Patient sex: M
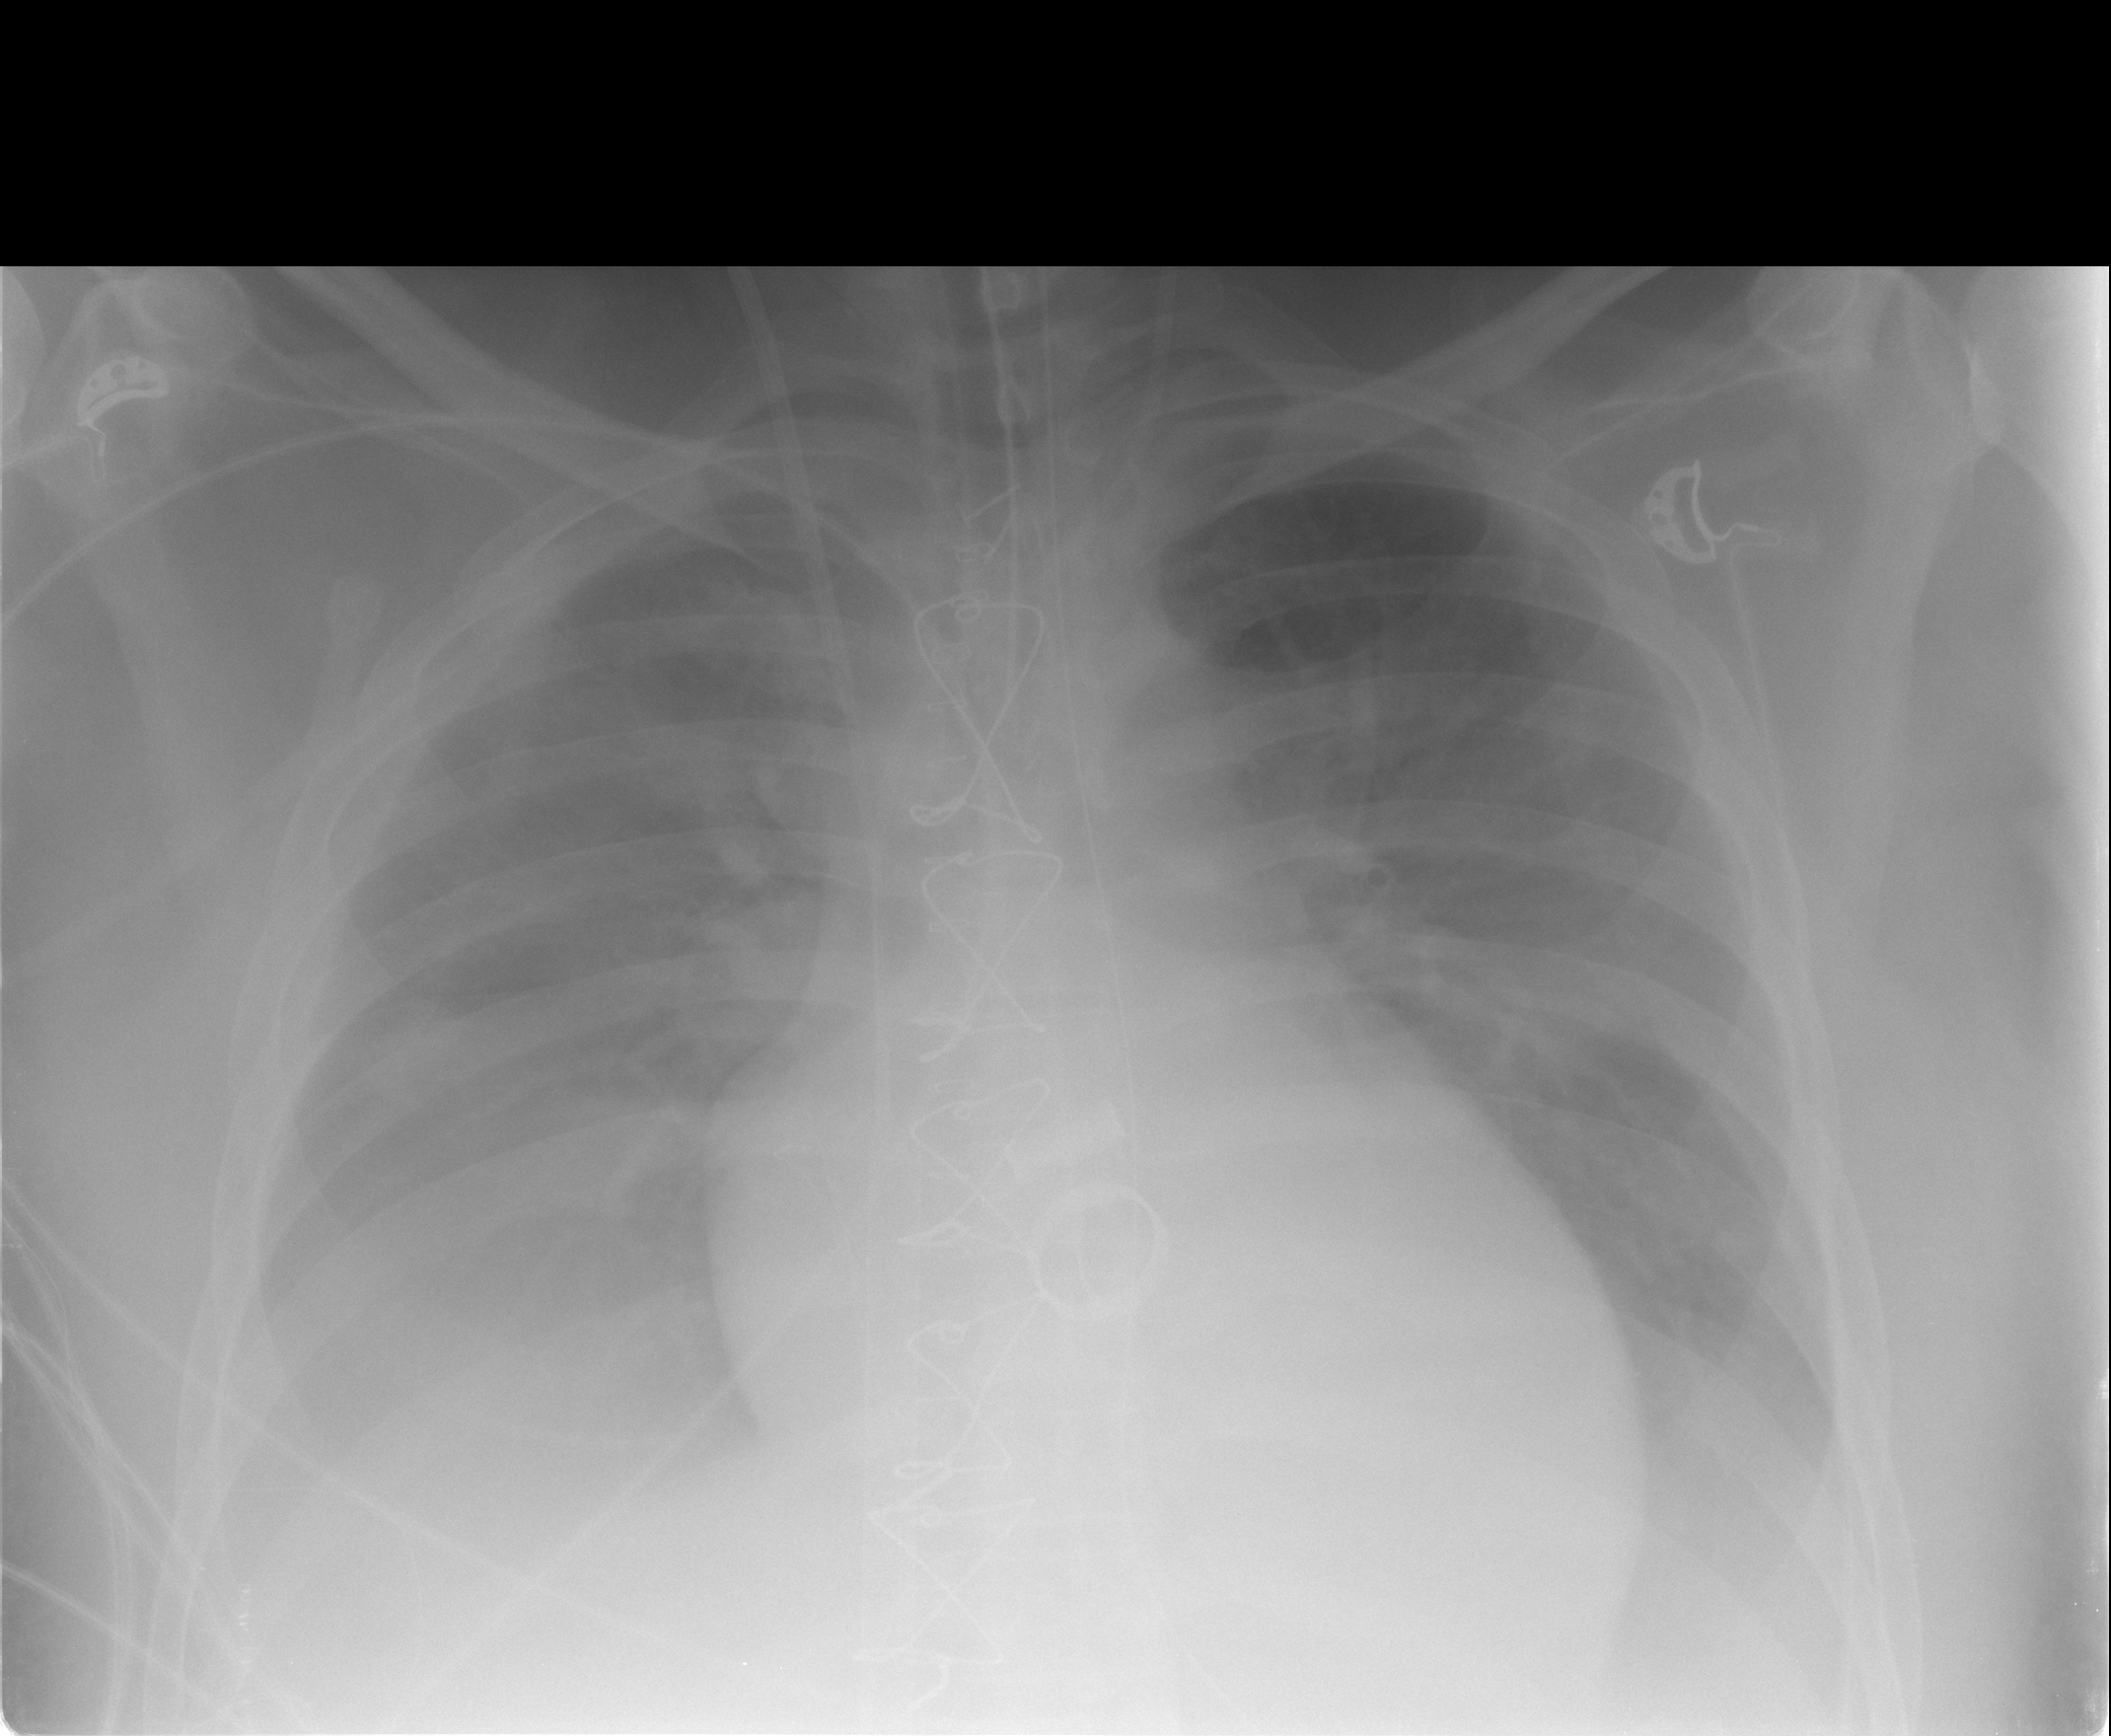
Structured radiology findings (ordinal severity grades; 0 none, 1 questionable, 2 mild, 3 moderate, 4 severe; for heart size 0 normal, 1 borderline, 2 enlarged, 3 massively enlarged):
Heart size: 1
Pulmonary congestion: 2
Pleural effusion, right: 3
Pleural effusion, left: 3
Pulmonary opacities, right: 0
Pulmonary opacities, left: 0
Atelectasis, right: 2
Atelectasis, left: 2